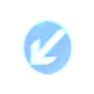
Verkehrszeichen: VorgeschriebeneVorbeifahrtLinks
Umgebung: Outdoor, Special
Tageszeit: MorningAfternoon
Wetter: Clear
Licht: Natural
Jahreszeit: NotSpecified
Kontrast: HighContrast